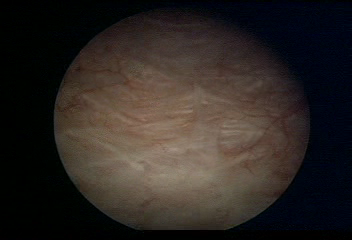
Modality: WLC
Class: Normal mucosa
Bladder cancer association: No